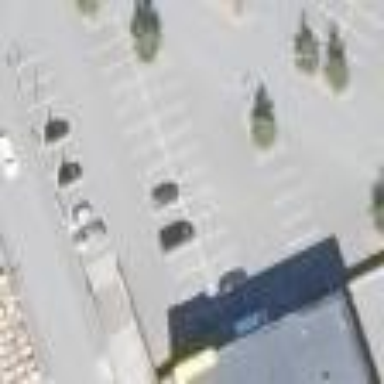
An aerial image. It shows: Parking area.